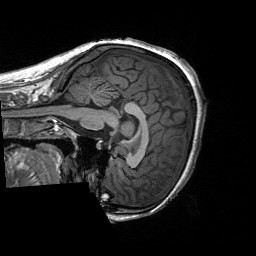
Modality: T1w
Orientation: sagittal
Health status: healthy
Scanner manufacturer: siemens
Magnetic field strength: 3 T
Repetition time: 2.3 s
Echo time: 0.00228 s